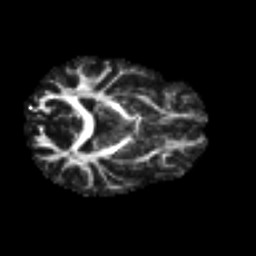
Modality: FA
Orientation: axial
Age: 42
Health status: ill
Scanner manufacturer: philips
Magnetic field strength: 3 T
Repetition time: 9 s
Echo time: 0.127 s